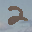
Label: 2